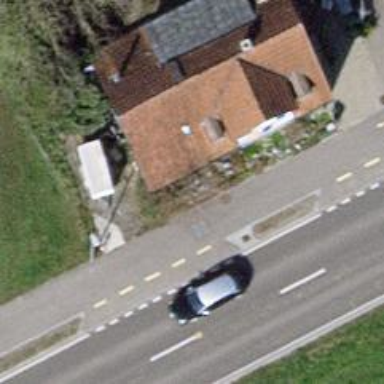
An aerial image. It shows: Simple and straightforward house.